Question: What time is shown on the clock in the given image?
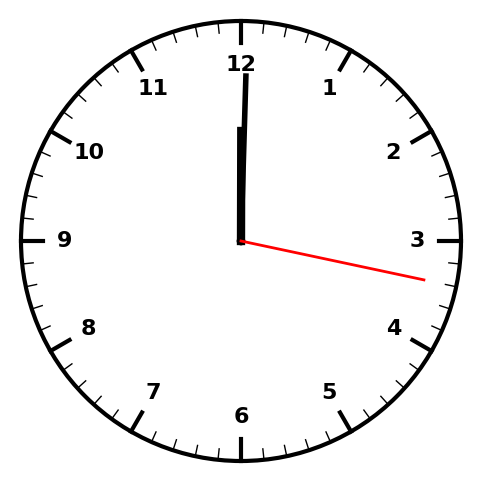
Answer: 12:00:17